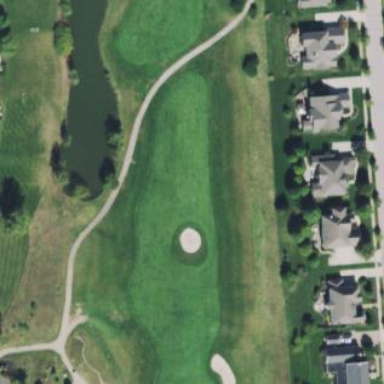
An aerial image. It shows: Golf fairway surrounded by grass.